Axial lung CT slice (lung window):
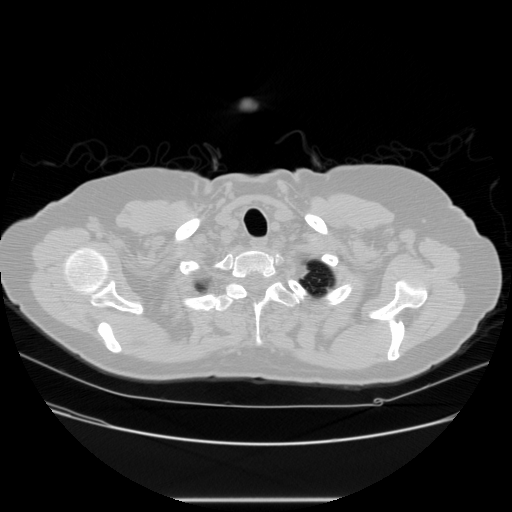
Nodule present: no